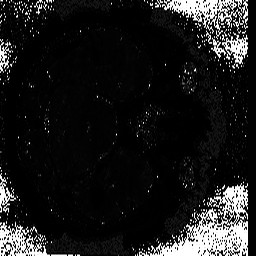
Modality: T2starmap
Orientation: axial
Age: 66
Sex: male
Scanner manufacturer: siemens
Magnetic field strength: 3 T
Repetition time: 0.043 s
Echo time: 0.00184 s